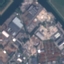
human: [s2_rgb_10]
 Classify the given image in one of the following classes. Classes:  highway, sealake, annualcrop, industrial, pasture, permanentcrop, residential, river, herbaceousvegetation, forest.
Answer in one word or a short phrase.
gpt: Industrial